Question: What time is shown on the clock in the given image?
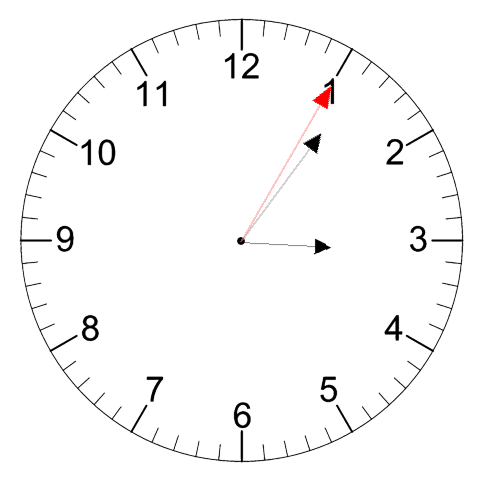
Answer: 03:06:05